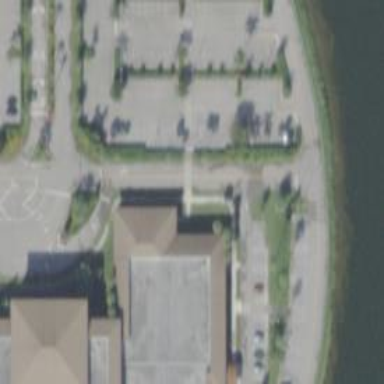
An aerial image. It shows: Parking space is available.